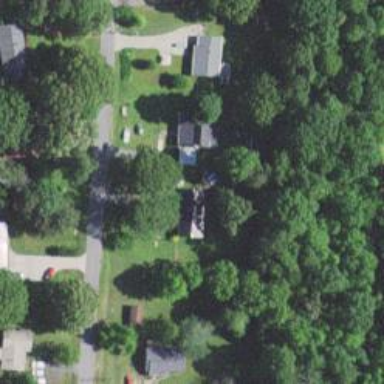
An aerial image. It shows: Driveway.